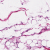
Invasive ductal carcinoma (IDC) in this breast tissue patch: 0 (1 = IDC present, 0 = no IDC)